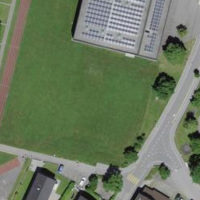
EUNIS habitat code: 53
Species observed at this site:
Juglans regia
Bellis perennis
Ilex aquifolium